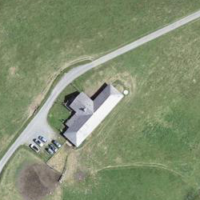
EUNIS habitat code: 26
Species observed at this site:
Gryllus campestris